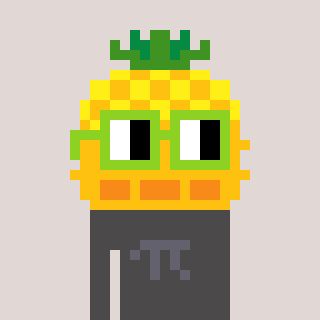
a pixel art character with square light green glasses, a pineapple-shaped head and a grayscale-colored body on a warm background